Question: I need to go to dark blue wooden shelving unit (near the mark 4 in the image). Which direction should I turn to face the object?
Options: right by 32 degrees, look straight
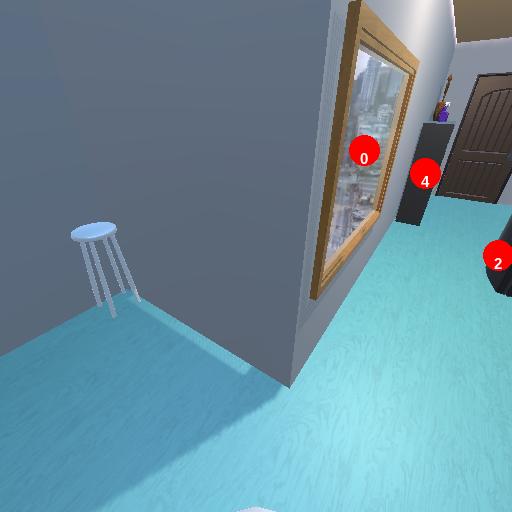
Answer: right by 32 degrees